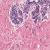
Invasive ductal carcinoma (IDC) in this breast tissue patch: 0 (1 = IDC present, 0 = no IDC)